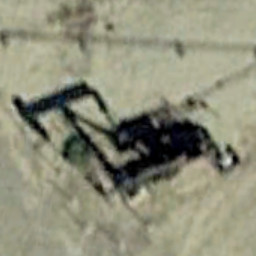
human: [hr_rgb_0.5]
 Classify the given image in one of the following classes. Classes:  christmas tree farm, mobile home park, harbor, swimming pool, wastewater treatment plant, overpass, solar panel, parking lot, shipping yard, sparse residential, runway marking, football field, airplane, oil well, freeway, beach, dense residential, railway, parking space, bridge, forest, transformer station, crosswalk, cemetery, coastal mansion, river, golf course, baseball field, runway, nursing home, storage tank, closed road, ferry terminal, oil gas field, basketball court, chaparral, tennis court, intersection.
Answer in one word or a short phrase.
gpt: oil well